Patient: sex F, age 62
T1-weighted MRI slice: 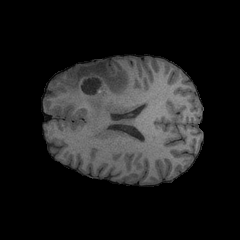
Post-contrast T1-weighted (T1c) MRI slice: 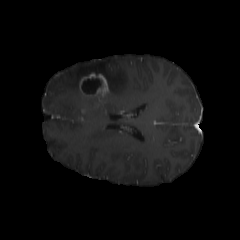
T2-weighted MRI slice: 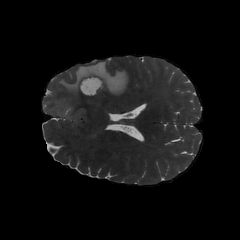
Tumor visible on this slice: yes
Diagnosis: Glioblastoma, IDH-wildtype
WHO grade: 4